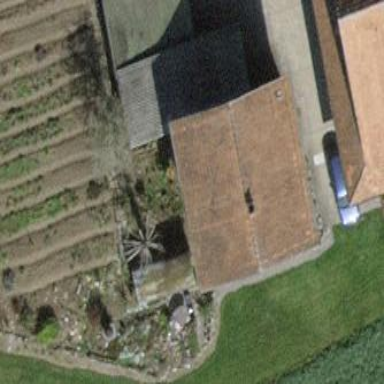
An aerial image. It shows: Simple and straightforward house.